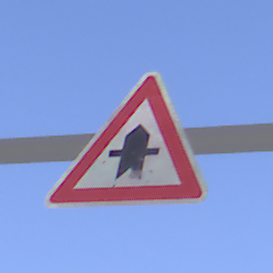
Verkehrszeichen: Vorfahrt
Umgebung: Outdoor, Nature
Tageszeit: SunriseSunset
Wetter: Clear
Licht: Natural
Jahreszeit: NotSpecified
Kontrast: HighContrast